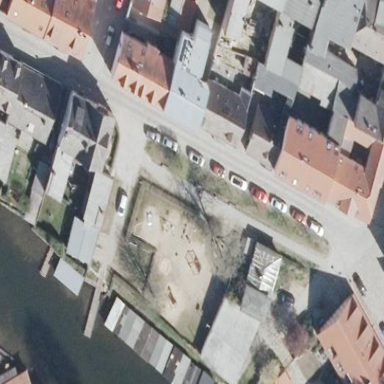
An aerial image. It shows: Playground area for leisure land.